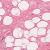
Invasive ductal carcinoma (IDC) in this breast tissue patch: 0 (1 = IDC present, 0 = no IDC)